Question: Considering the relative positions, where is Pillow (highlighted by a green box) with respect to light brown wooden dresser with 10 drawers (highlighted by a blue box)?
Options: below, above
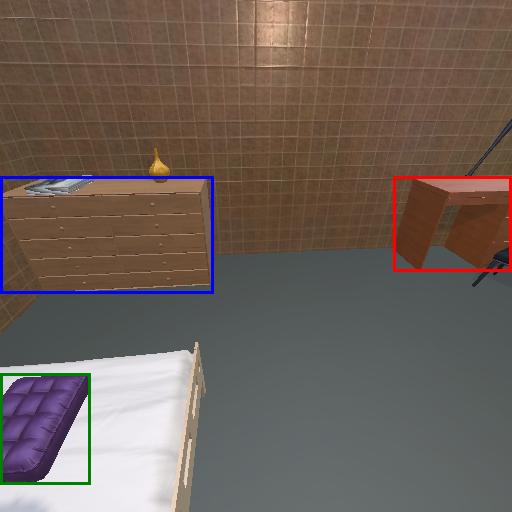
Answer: below